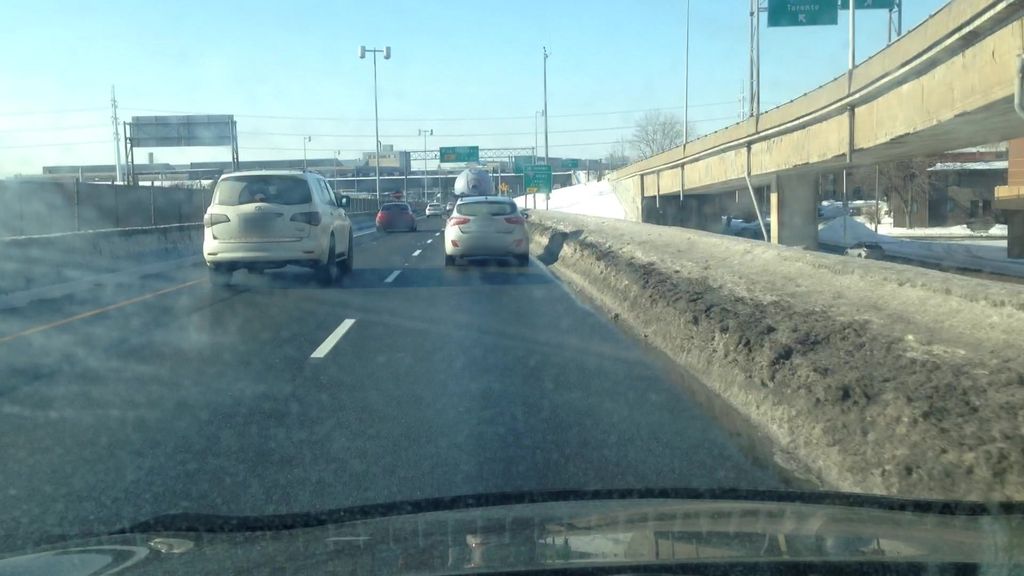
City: montreal